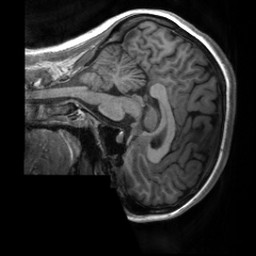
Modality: T1w
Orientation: sagittal
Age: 26
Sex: female
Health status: healthy
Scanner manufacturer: siemens
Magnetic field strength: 3 T
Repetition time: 2 s
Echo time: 0.00232 s